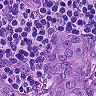
Metastatic tissue present: yes